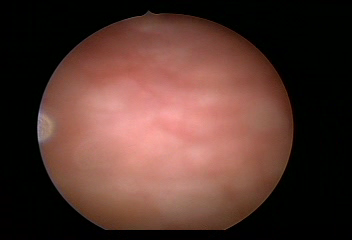
Modality: WLC
Class: Normal mucosa
Bladder cancer association: No